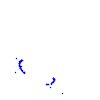
Particle: kaon